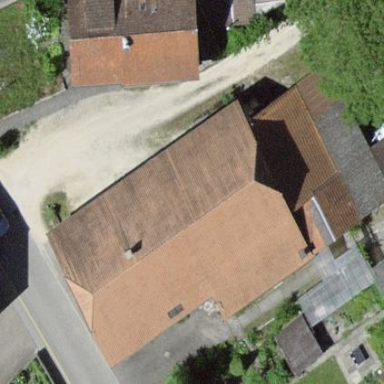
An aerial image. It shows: Residential building.